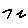
Label: zigzag